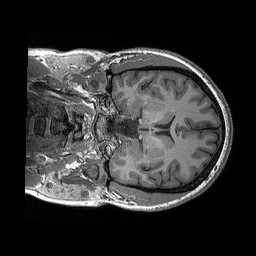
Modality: T1w
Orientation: coronal
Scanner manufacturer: siemens
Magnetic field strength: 3 T
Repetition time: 2.3 s
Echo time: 0.00298 s